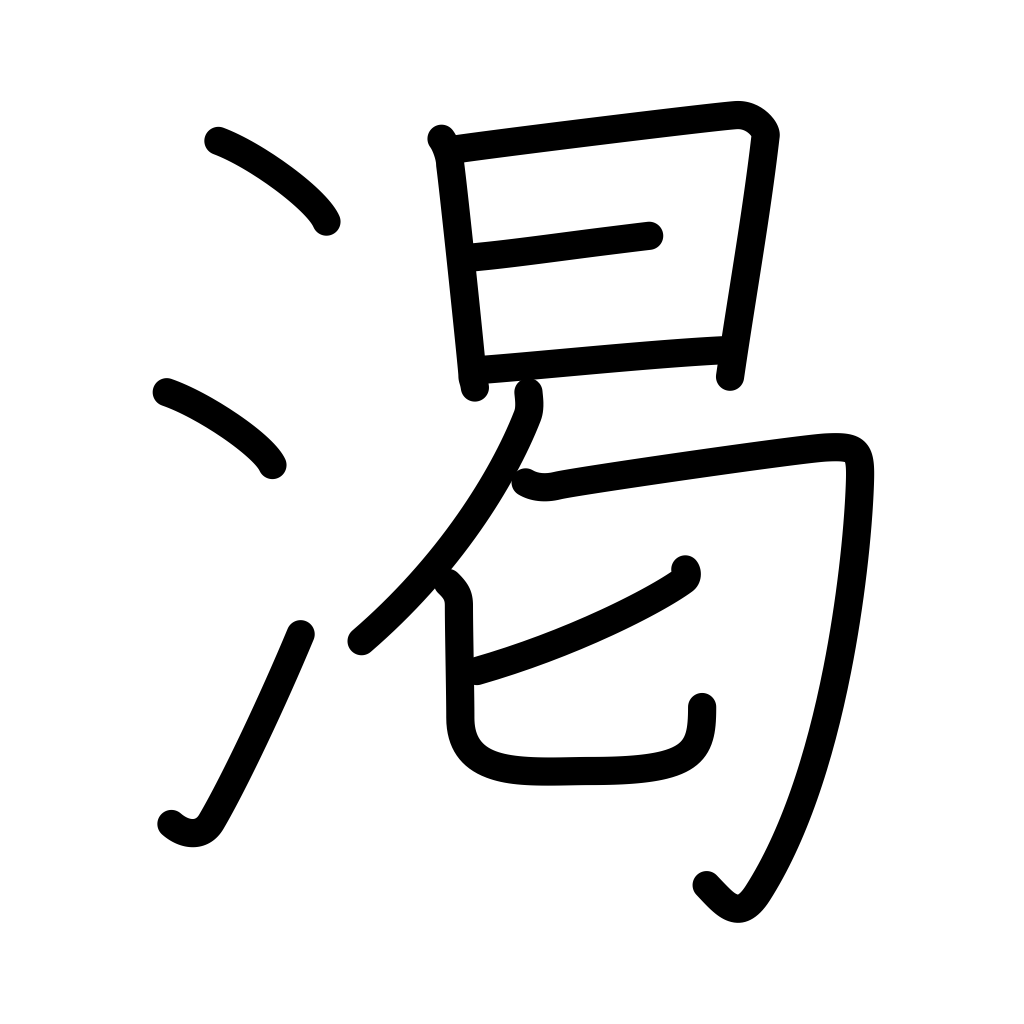
Meaning: thirst, dry up, parch